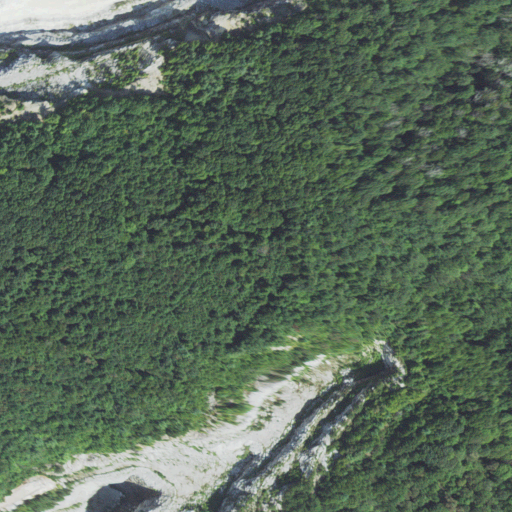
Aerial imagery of mountain in North Carolina named Chalk Mountain containing deciduous forest, mixed forest, barren land, grassland, pasture, medium intensity development, open development, low intensity development, shrub, and open water